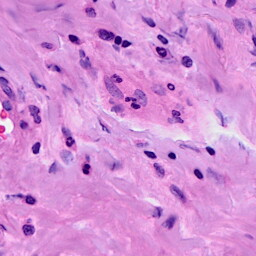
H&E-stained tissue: Breast